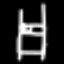
Label: bed